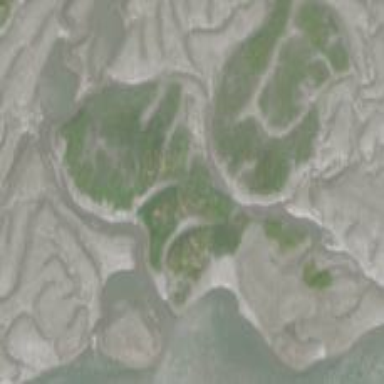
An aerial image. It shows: Tidal marsh wetland.